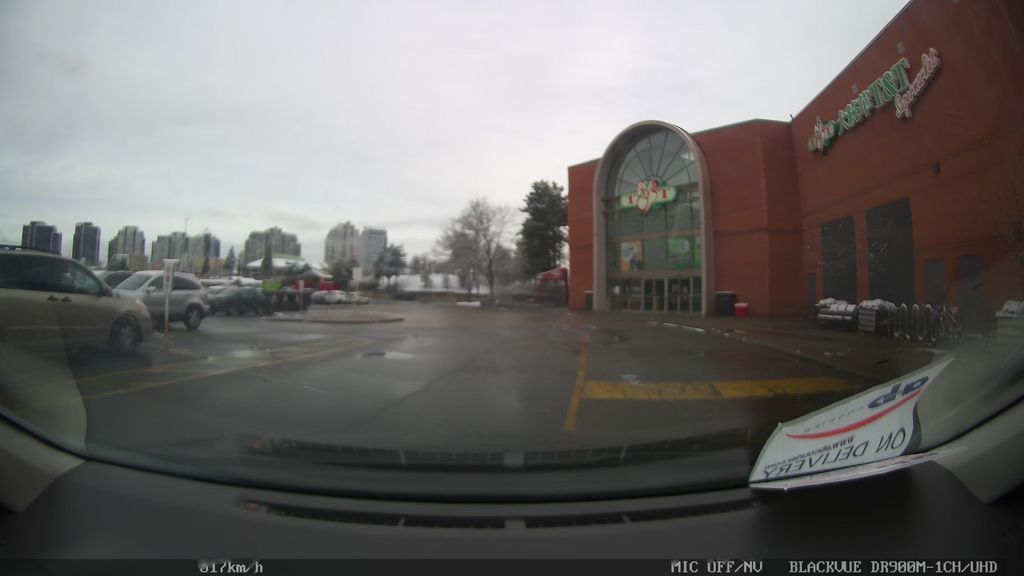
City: toronto